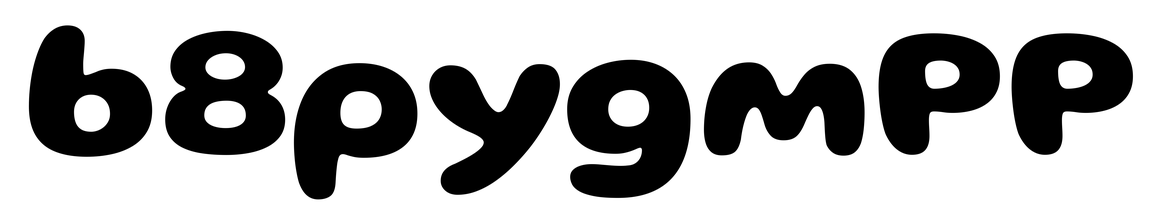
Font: Gluten_Bold